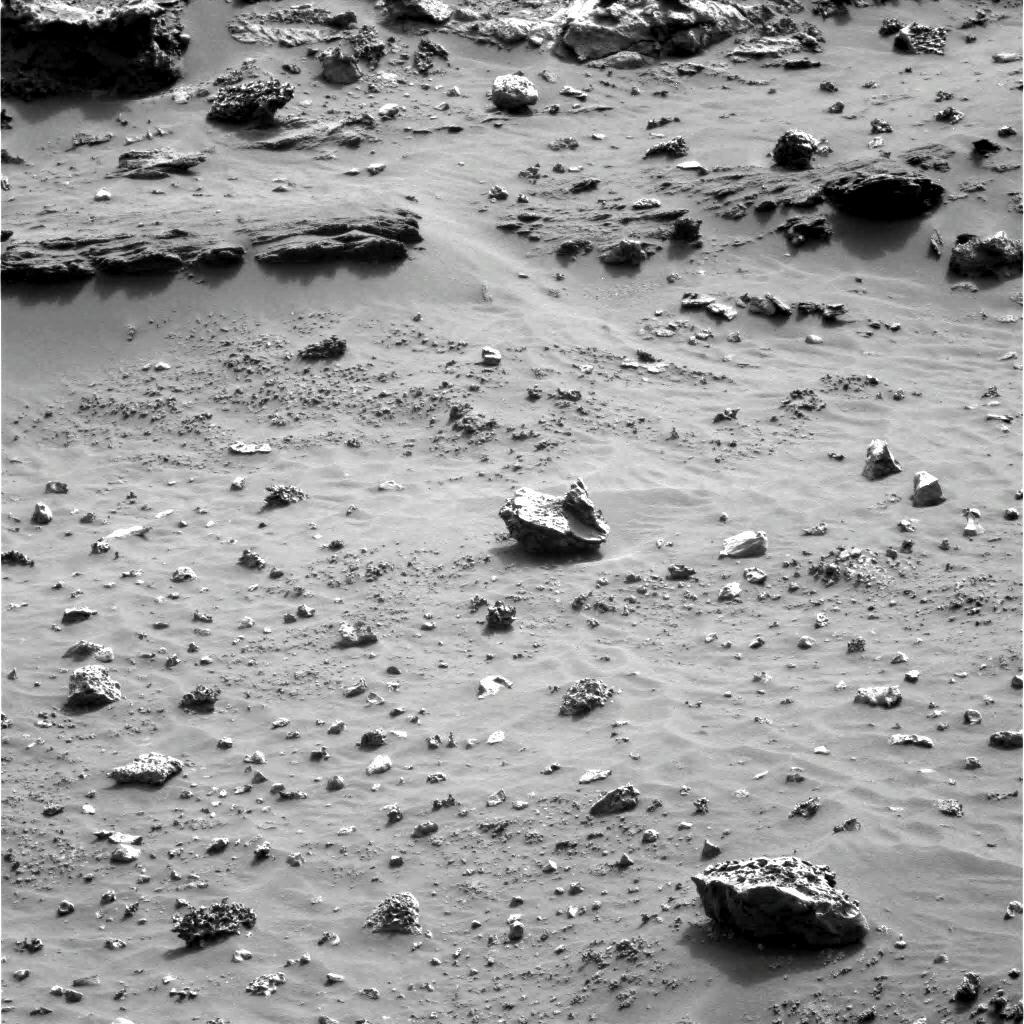
Terrain classes present: Bedrock, Gravel / Sand / Soil, Rock, Shadow